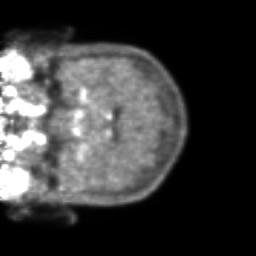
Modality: PET
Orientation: coronal
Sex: male
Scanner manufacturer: ge